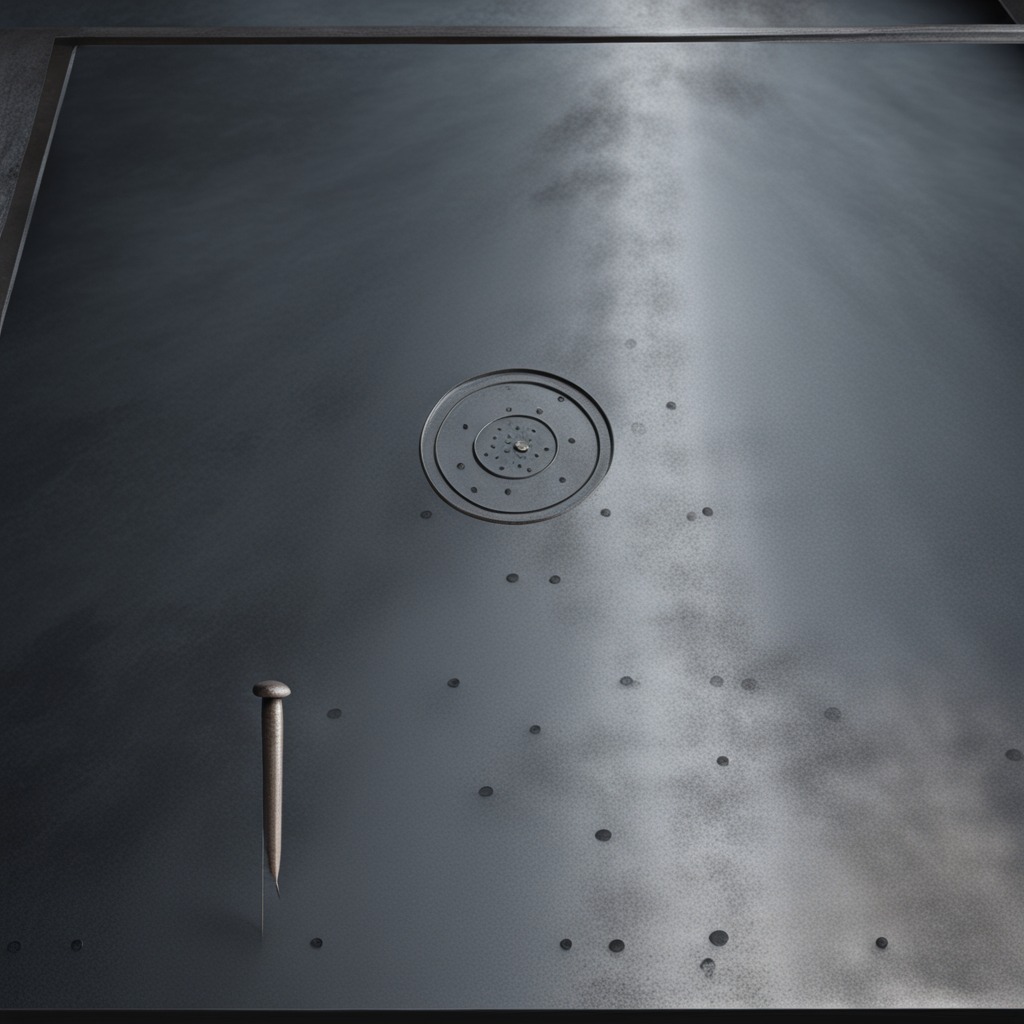
A nail is lying on the cold steel table in a mining workshop.